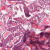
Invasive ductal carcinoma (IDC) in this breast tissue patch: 0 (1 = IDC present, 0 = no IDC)